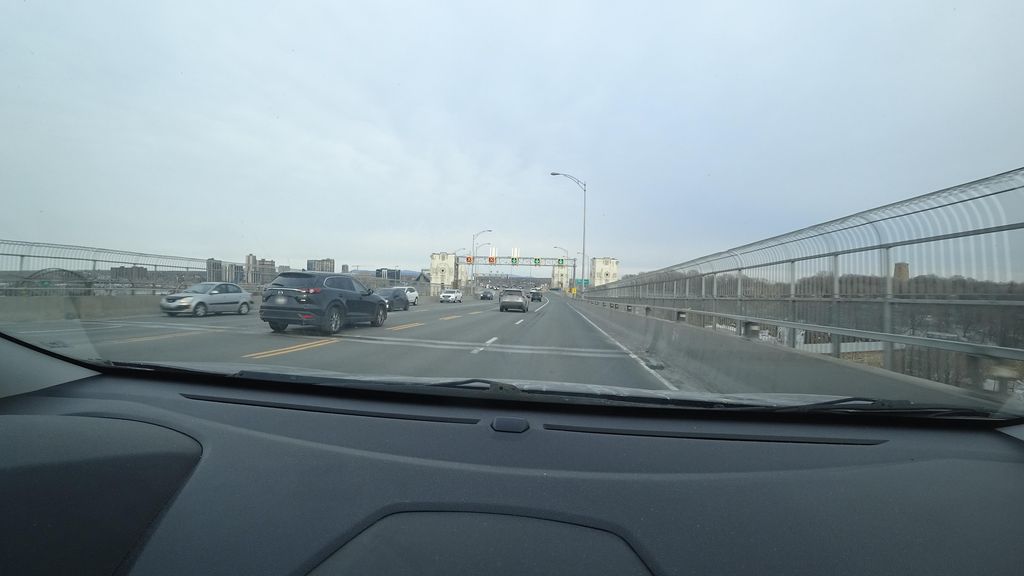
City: montreal